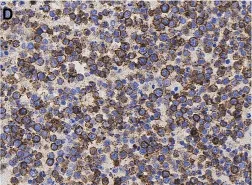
Histopathological and immunohistochemical images of PCL. , CD20.
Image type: pathology (immunostaining)